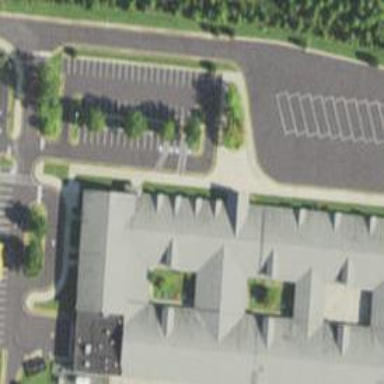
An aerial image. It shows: Parking space.